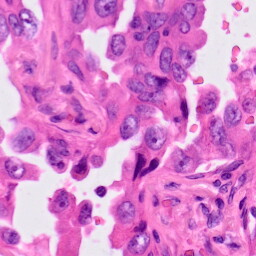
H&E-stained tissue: Lung